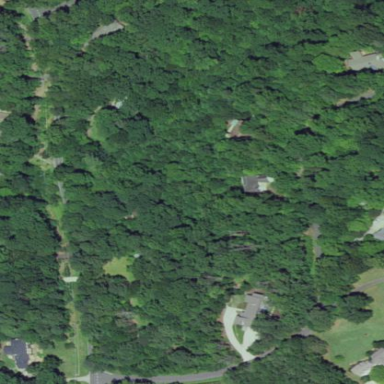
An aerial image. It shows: Mixed woodland area with variety of leaf types and cycles.